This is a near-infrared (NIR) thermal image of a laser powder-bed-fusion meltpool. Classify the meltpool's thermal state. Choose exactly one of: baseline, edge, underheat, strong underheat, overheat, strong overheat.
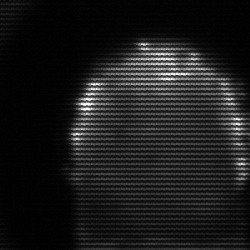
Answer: baseline